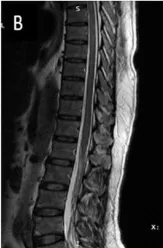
Post-treatment images (6 months after treatment). (A,B) Sagittal T2/STIR image of the cervicodoral MRI.
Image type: radiology (mri)